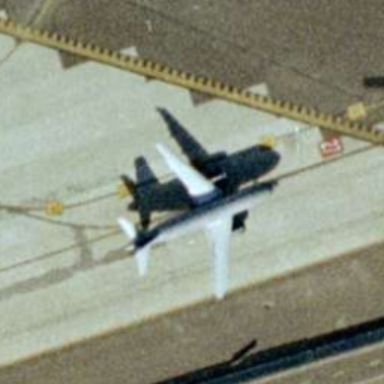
There is a white airplane on the runway .